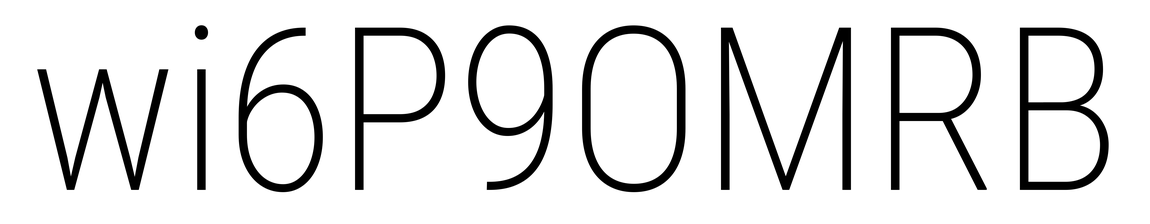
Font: Roboto_Condensed_ExtraLight